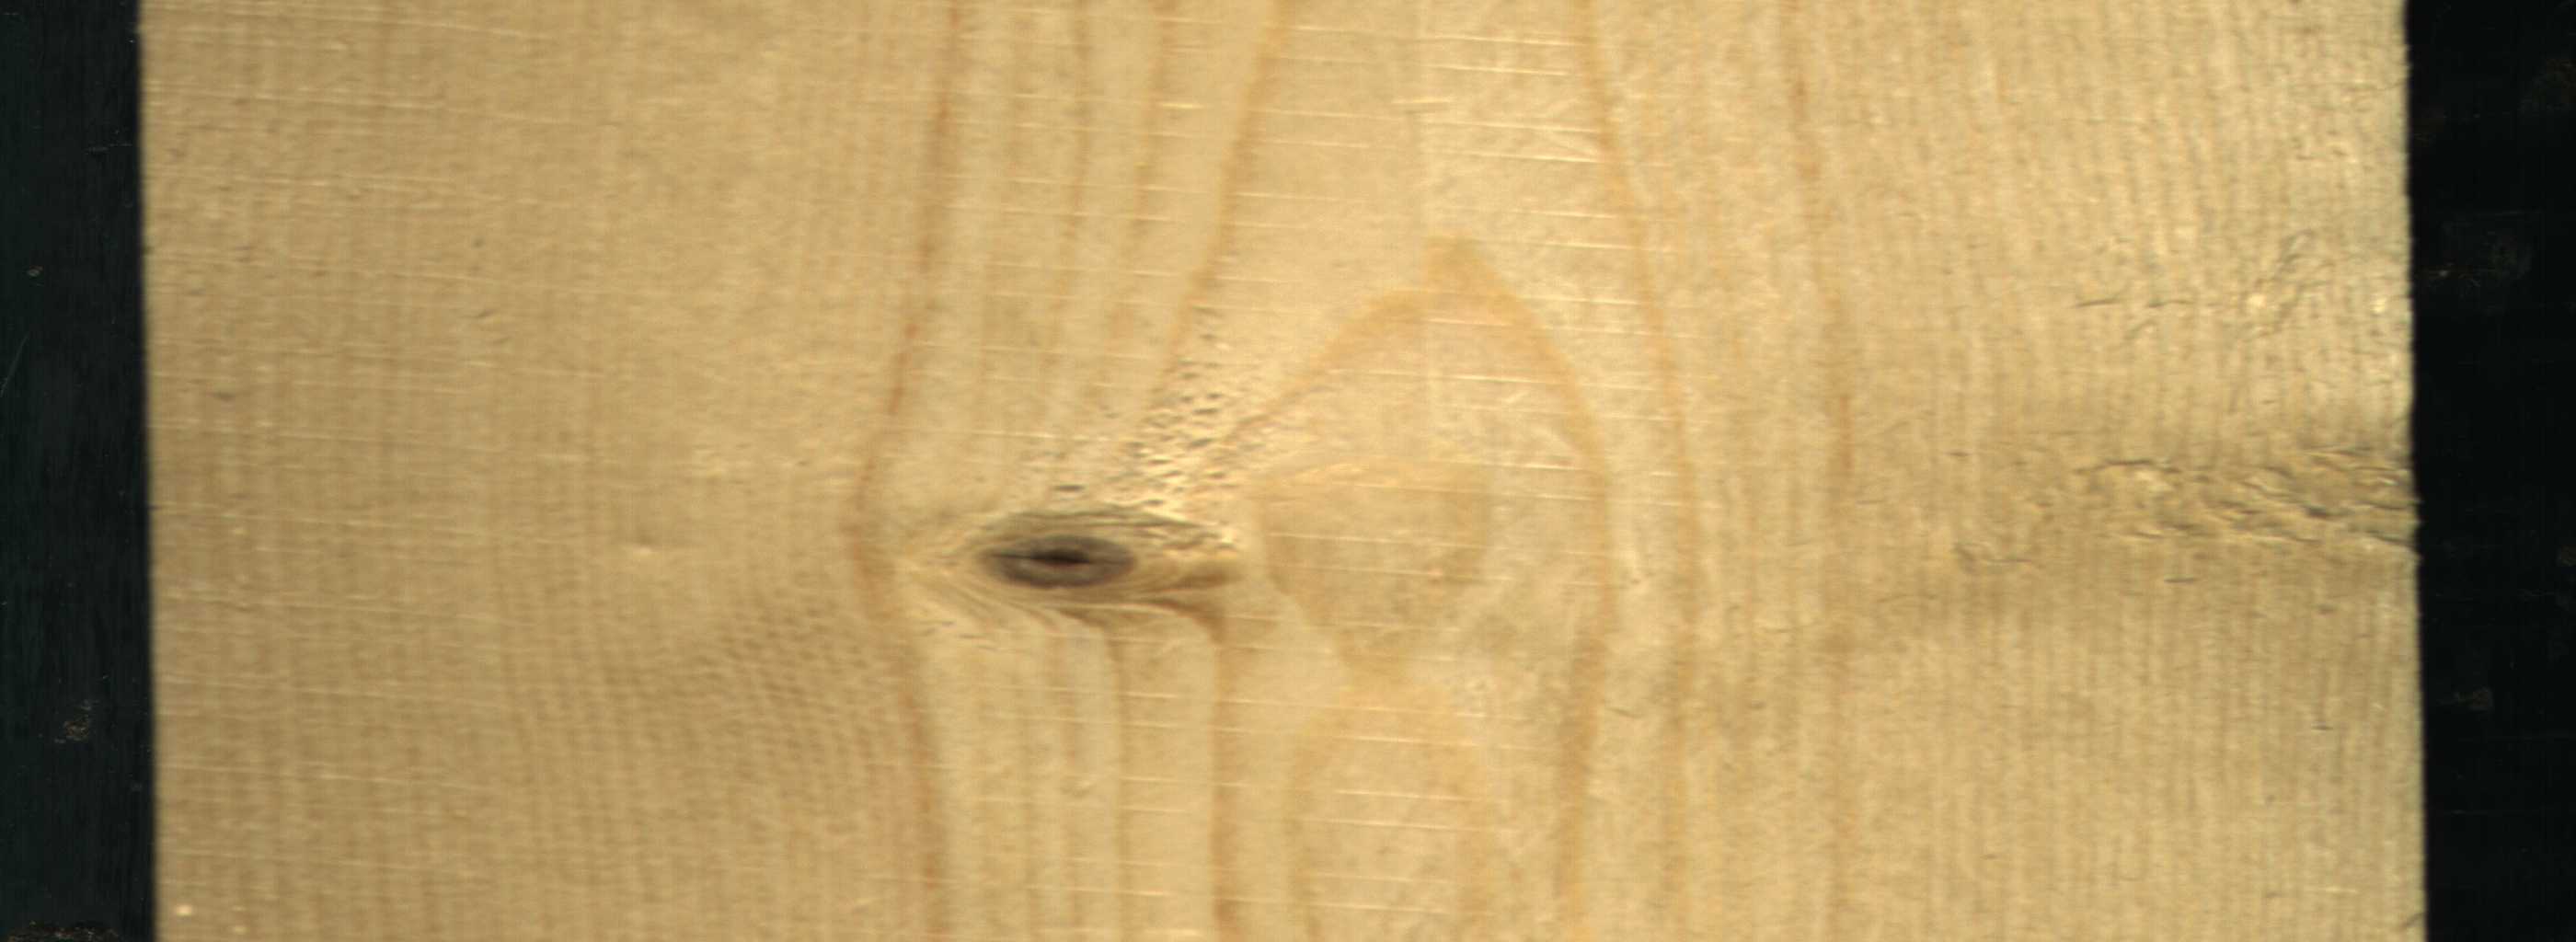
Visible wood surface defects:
Live_Knot